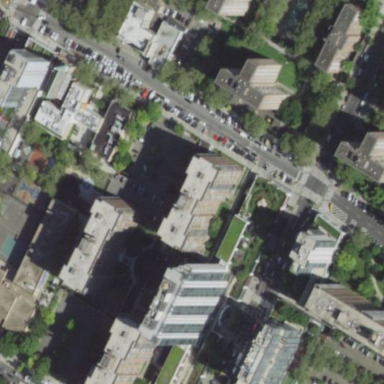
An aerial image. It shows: Building.